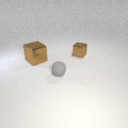
large brown metal cube to the left of small gray rubber sphere